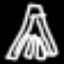
Label: The Eiffel Tower